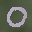
Label: 0